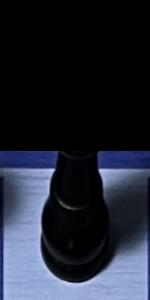
Label: King_Black